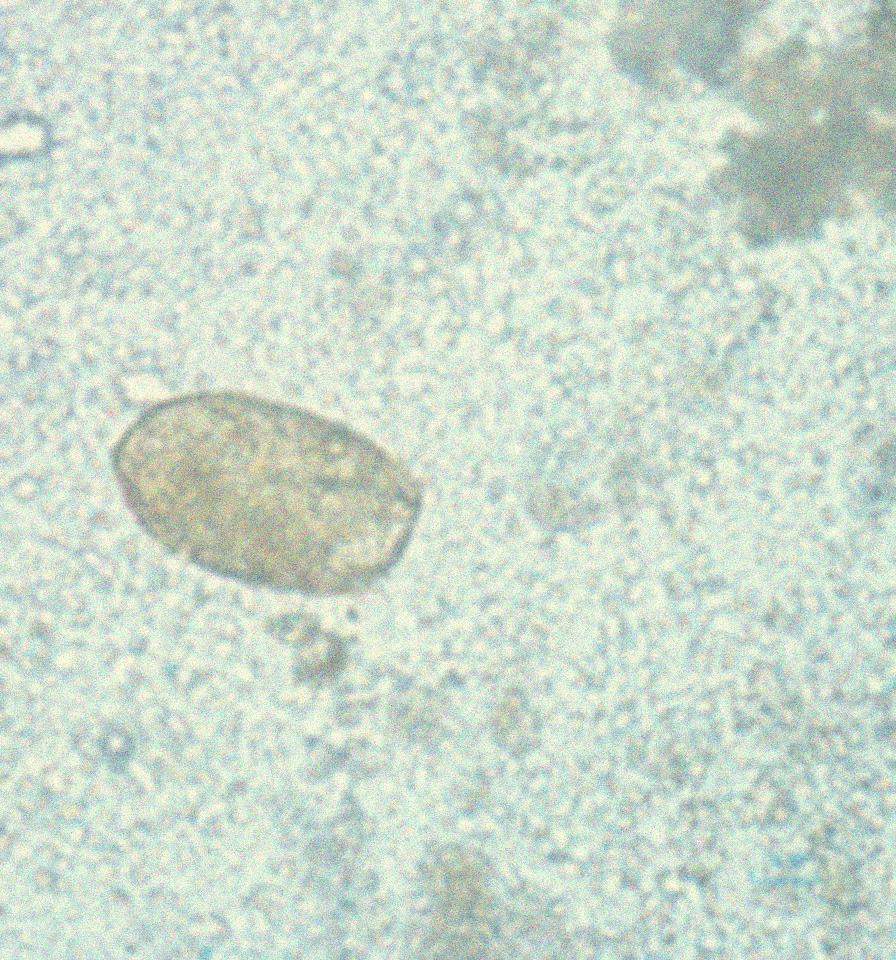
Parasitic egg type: Paragonimus spp